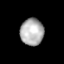
Tissue: lung
Cell type: Endothelial cells
Senescence score: 0.6661
Nuclear area (px): 614
Mean DAPI intensity: 176.73